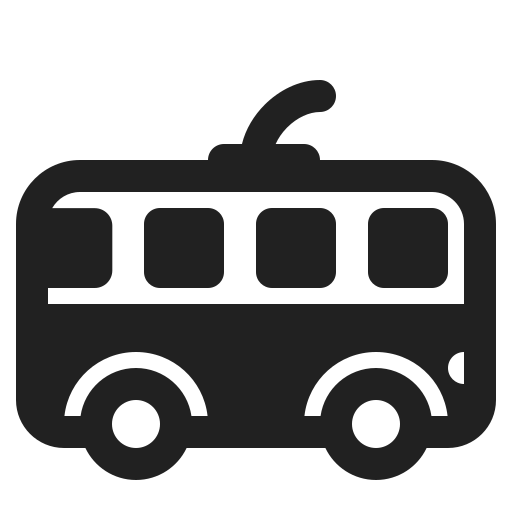
trolleybus high contrast